Question: How can I make this exclude the row if any of the (stage1_choice, stage2_choice or stage3_choice) values = null ?

I've tried:
'''
SELECT r.breakout_id ,
r.case_id ,
r.stage_id ,
r.chart_id ,
s.stage1_choice ,
s.stage2_choice ,
s.stage3_choice
FROM Results AS r ,
Submissions AS s
WHERE r.breakout_id = '1'
AND s.breakout_id = '1'
AND r.case_id = s.case_id
AND stage_id < 4
AND s.stage1_choice NOT NULL
AND s.stage2_choice NOT NULL
AND s.stage3_choice NOT NULL
'''
But it still returns rows that contain a null in one of the columns.
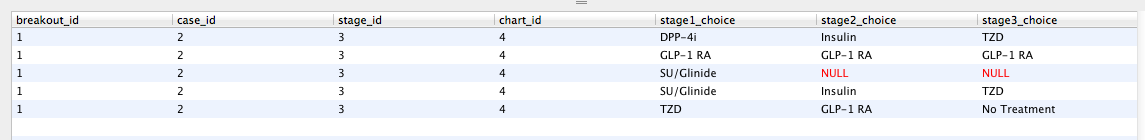
Answer: try
'''
SELECT r.breakout_id, r.case_id, r.stage_id, r.chart_id, s.stage1_choice, s.stage2_choice, s.stage3_choice
FROM Results as r, Submissions as s
WHERE r.breakout_id = '1' AND s.breakout_id = '1' AND r.case_id = s.case_id AND stage_id < 4 AND s.stage1_choice NOT NULL AND s.stage2_choice IS NOT NULL AND s.stage3_choice IS NOT NULL
'''
or
'''
SELECT r.breakout_id, r.case_id, r.stage_id, r.chart_id, s.stage1_choice, s.stage2_choice, s.stage3_choice
FROM Results as r, Submissions as s
WHERE r.breakout_id = '1' AND s.breakout_id = '1' AND r.case_id = s.case_id AND stage_id < 4 AND s.stage1_choice != '' AND s.stage2_choice != '' AND s.stage3_choice != ''
'''